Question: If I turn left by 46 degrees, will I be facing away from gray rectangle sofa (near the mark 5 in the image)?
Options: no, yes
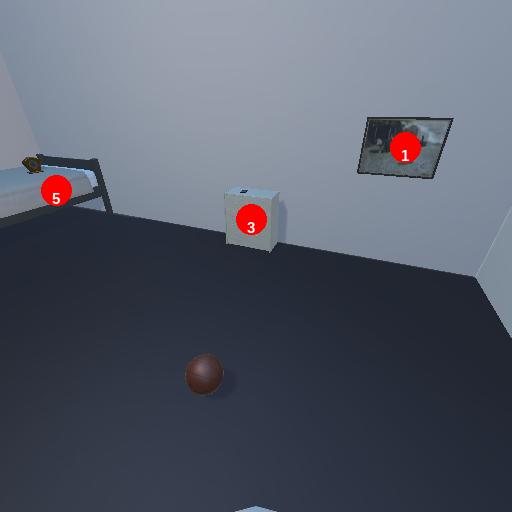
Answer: no